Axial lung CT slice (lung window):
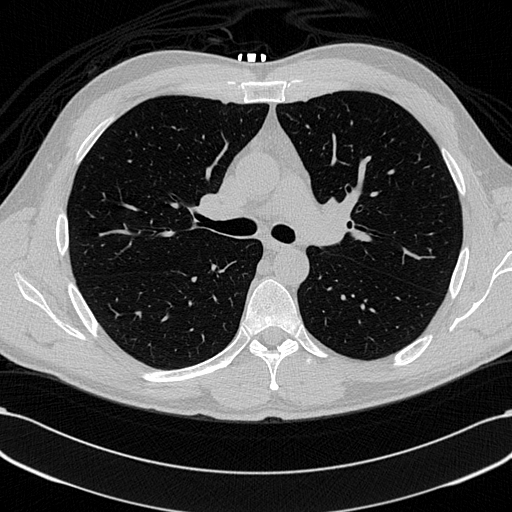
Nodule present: no